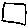
Label: square